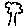
Label: tree